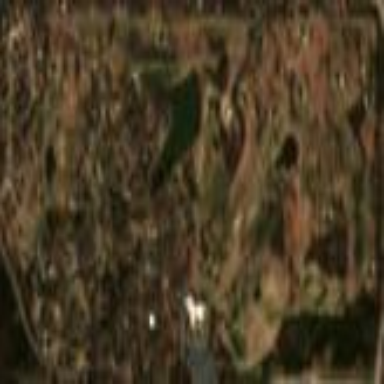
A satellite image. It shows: Golf course surrounded by greenery.